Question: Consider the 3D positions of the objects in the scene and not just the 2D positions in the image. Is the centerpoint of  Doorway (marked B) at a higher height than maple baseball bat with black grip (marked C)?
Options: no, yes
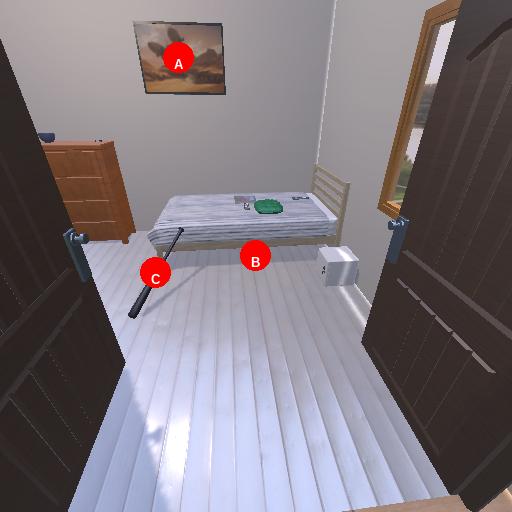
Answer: no